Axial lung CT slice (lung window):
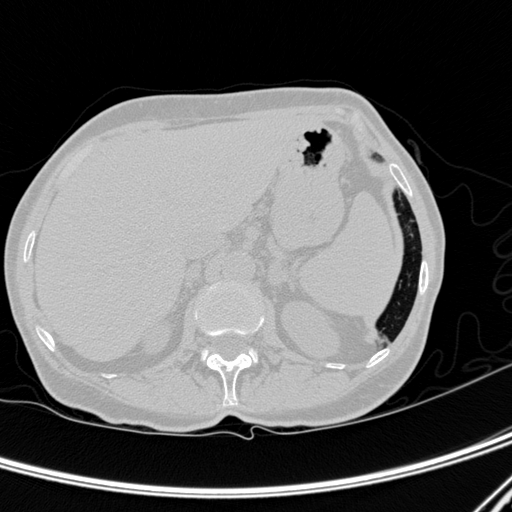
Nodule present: no